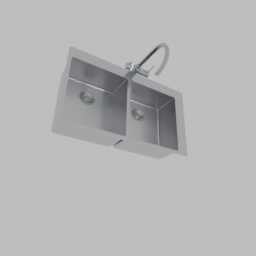
Label: appliances